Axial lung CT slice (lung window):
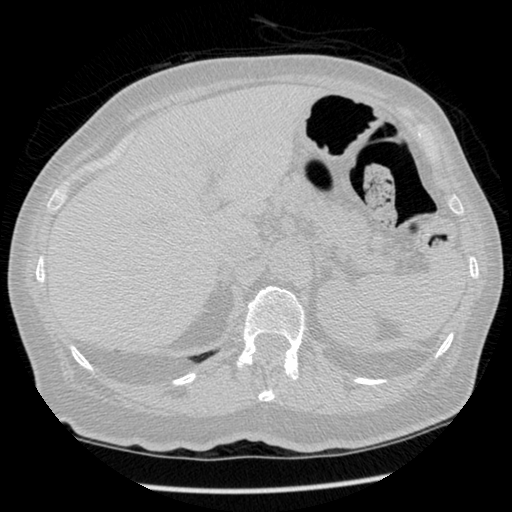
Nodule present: no